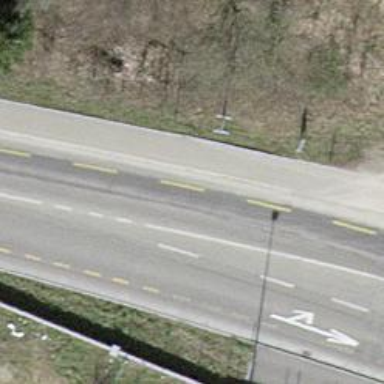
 featuring lanes for cyclists on both sides."